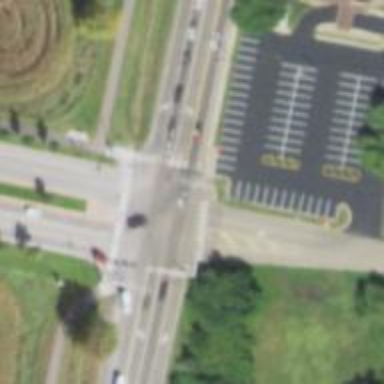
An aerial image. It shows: Marked asphalt cycleway crossing.